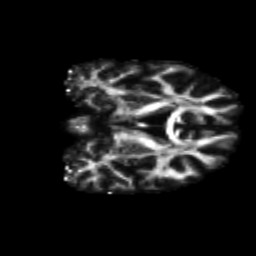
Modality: FA
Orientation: coronal
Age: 64
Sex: male
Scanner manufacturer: siemens
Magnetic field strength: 3 T
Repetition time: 4.71 s
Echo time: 0.0906 s